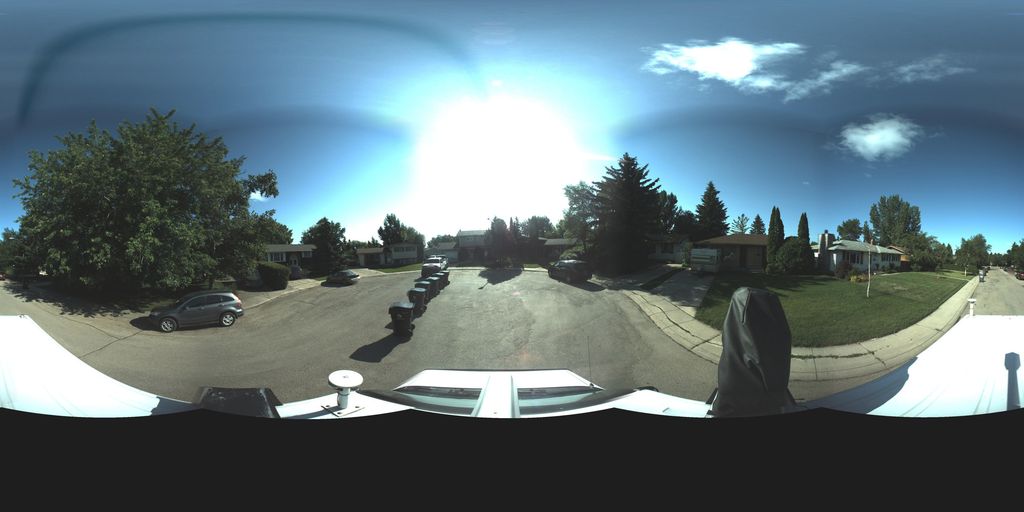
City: saskatoon